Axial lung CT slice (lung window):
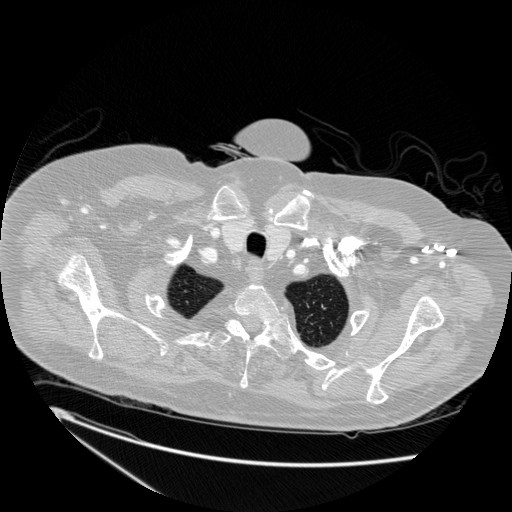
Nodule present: no